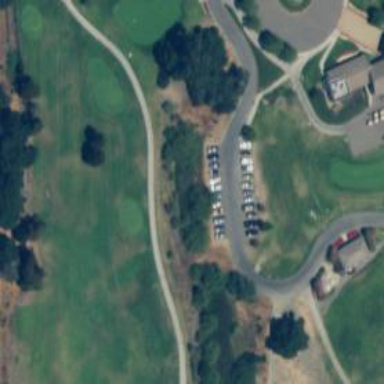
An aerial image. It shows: Service road leading to Eagle Vines Golf Course.